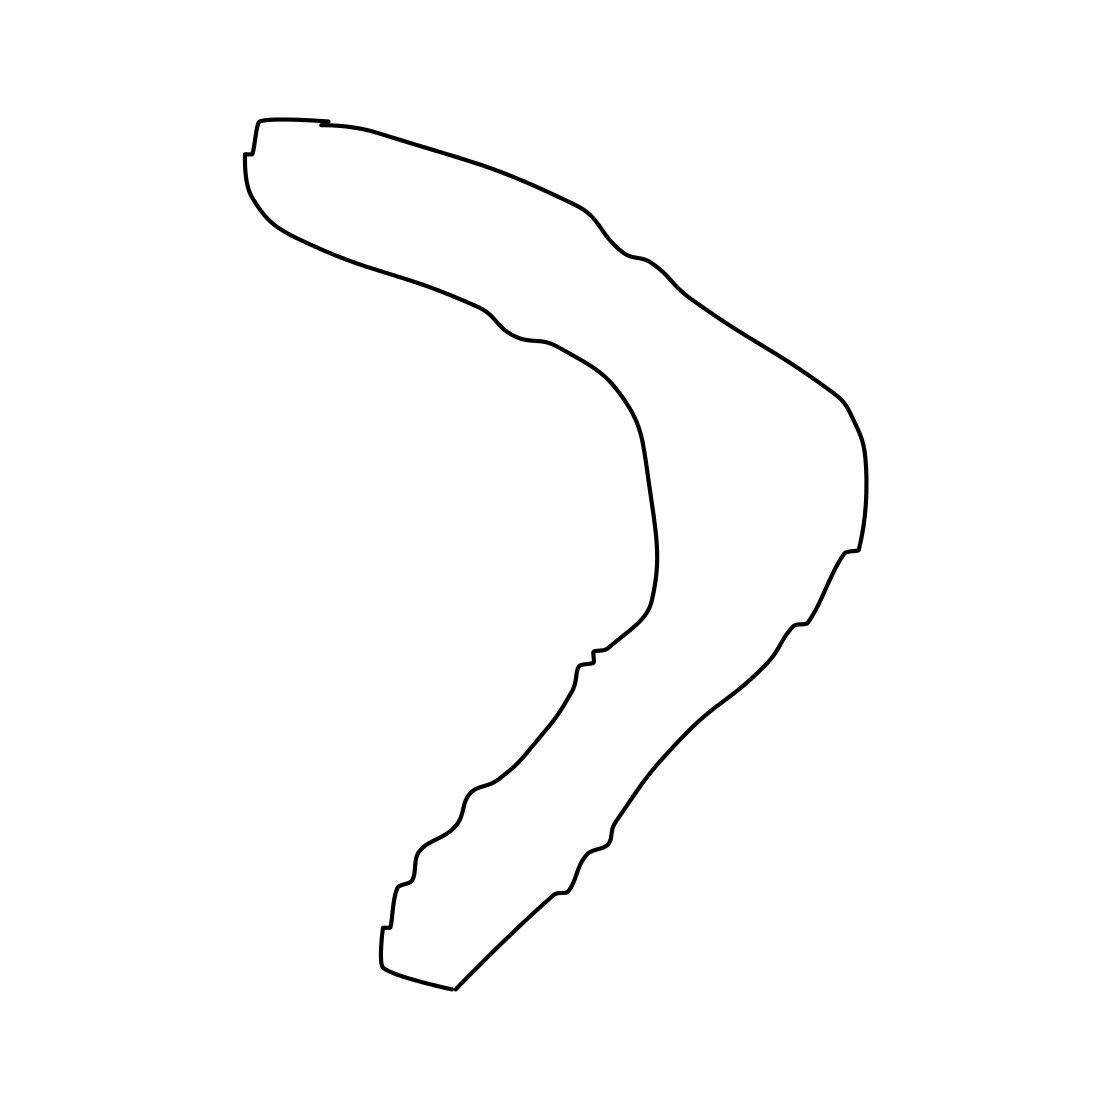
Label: boomerang